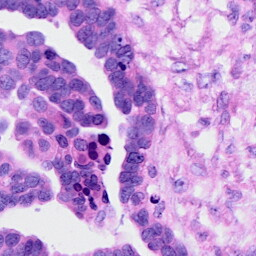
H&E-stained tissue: Ovarian